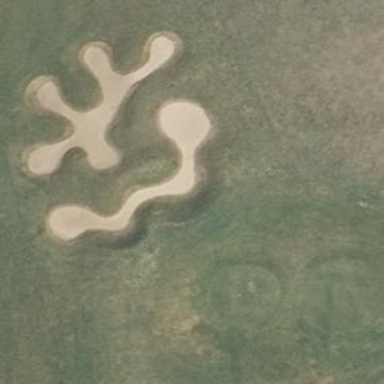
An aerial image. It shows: Sand bunker on golf course.